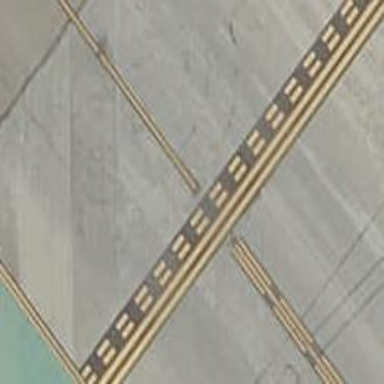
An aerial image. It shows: Runway holding position.